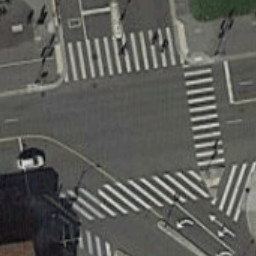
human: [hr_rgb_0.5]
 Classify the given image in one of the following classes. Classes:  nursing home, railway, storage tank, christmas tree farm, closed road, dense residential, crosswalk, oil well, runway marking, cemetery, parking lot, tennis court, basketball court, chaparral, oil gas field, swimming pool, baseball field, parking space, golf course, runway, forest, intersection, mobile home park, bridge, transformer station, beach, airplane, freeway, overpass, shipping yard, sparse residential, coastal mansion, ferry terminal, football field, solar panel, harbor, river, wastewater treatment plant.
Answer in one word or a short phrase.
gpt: crosswalk